Field crop: tomato
Growth stage: 1
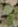
Species: solanum